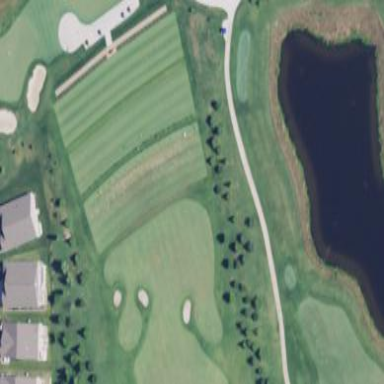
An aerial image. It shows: Golf tee.